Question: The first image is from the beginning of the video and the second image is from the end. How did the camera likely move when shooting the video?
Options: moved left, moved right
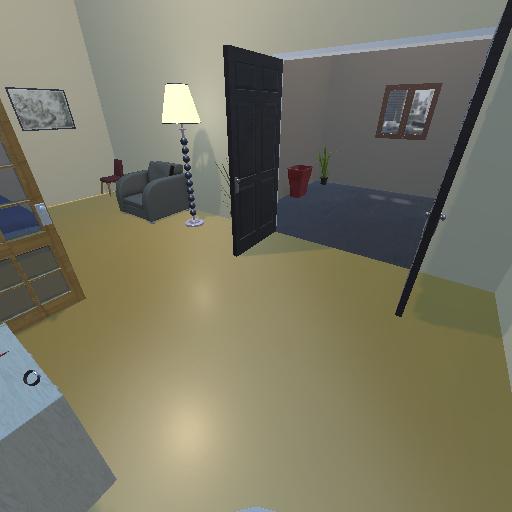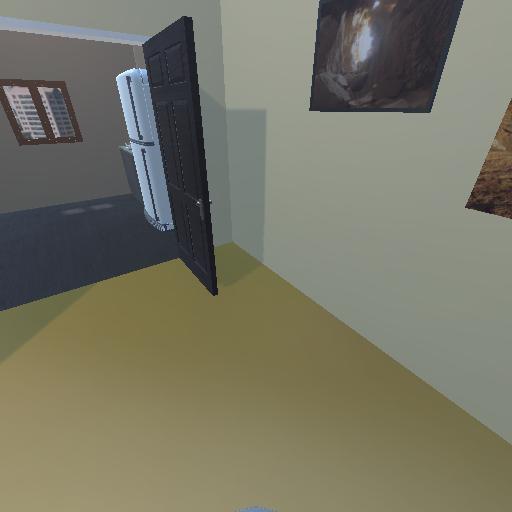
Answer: moved left